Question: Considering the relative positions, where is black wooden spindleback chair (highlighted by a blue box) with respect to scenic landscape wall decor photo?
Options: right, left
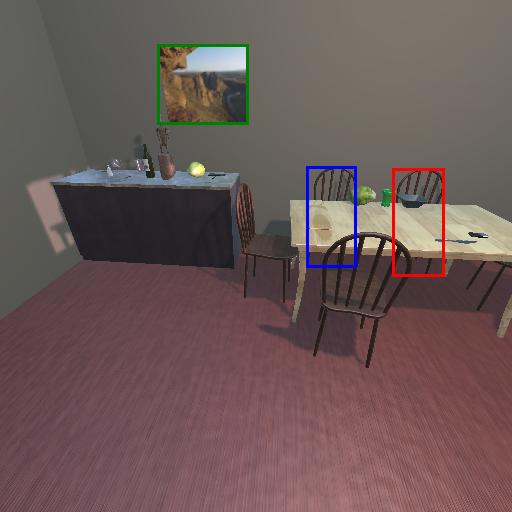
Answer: right